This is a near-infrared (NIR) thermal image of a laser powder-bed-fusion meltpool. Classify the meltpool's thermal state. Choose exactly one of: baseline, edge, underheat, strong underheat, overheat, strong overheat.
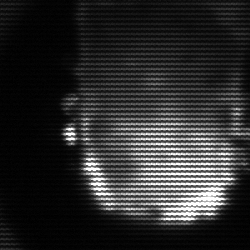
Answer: baseline